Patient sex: M
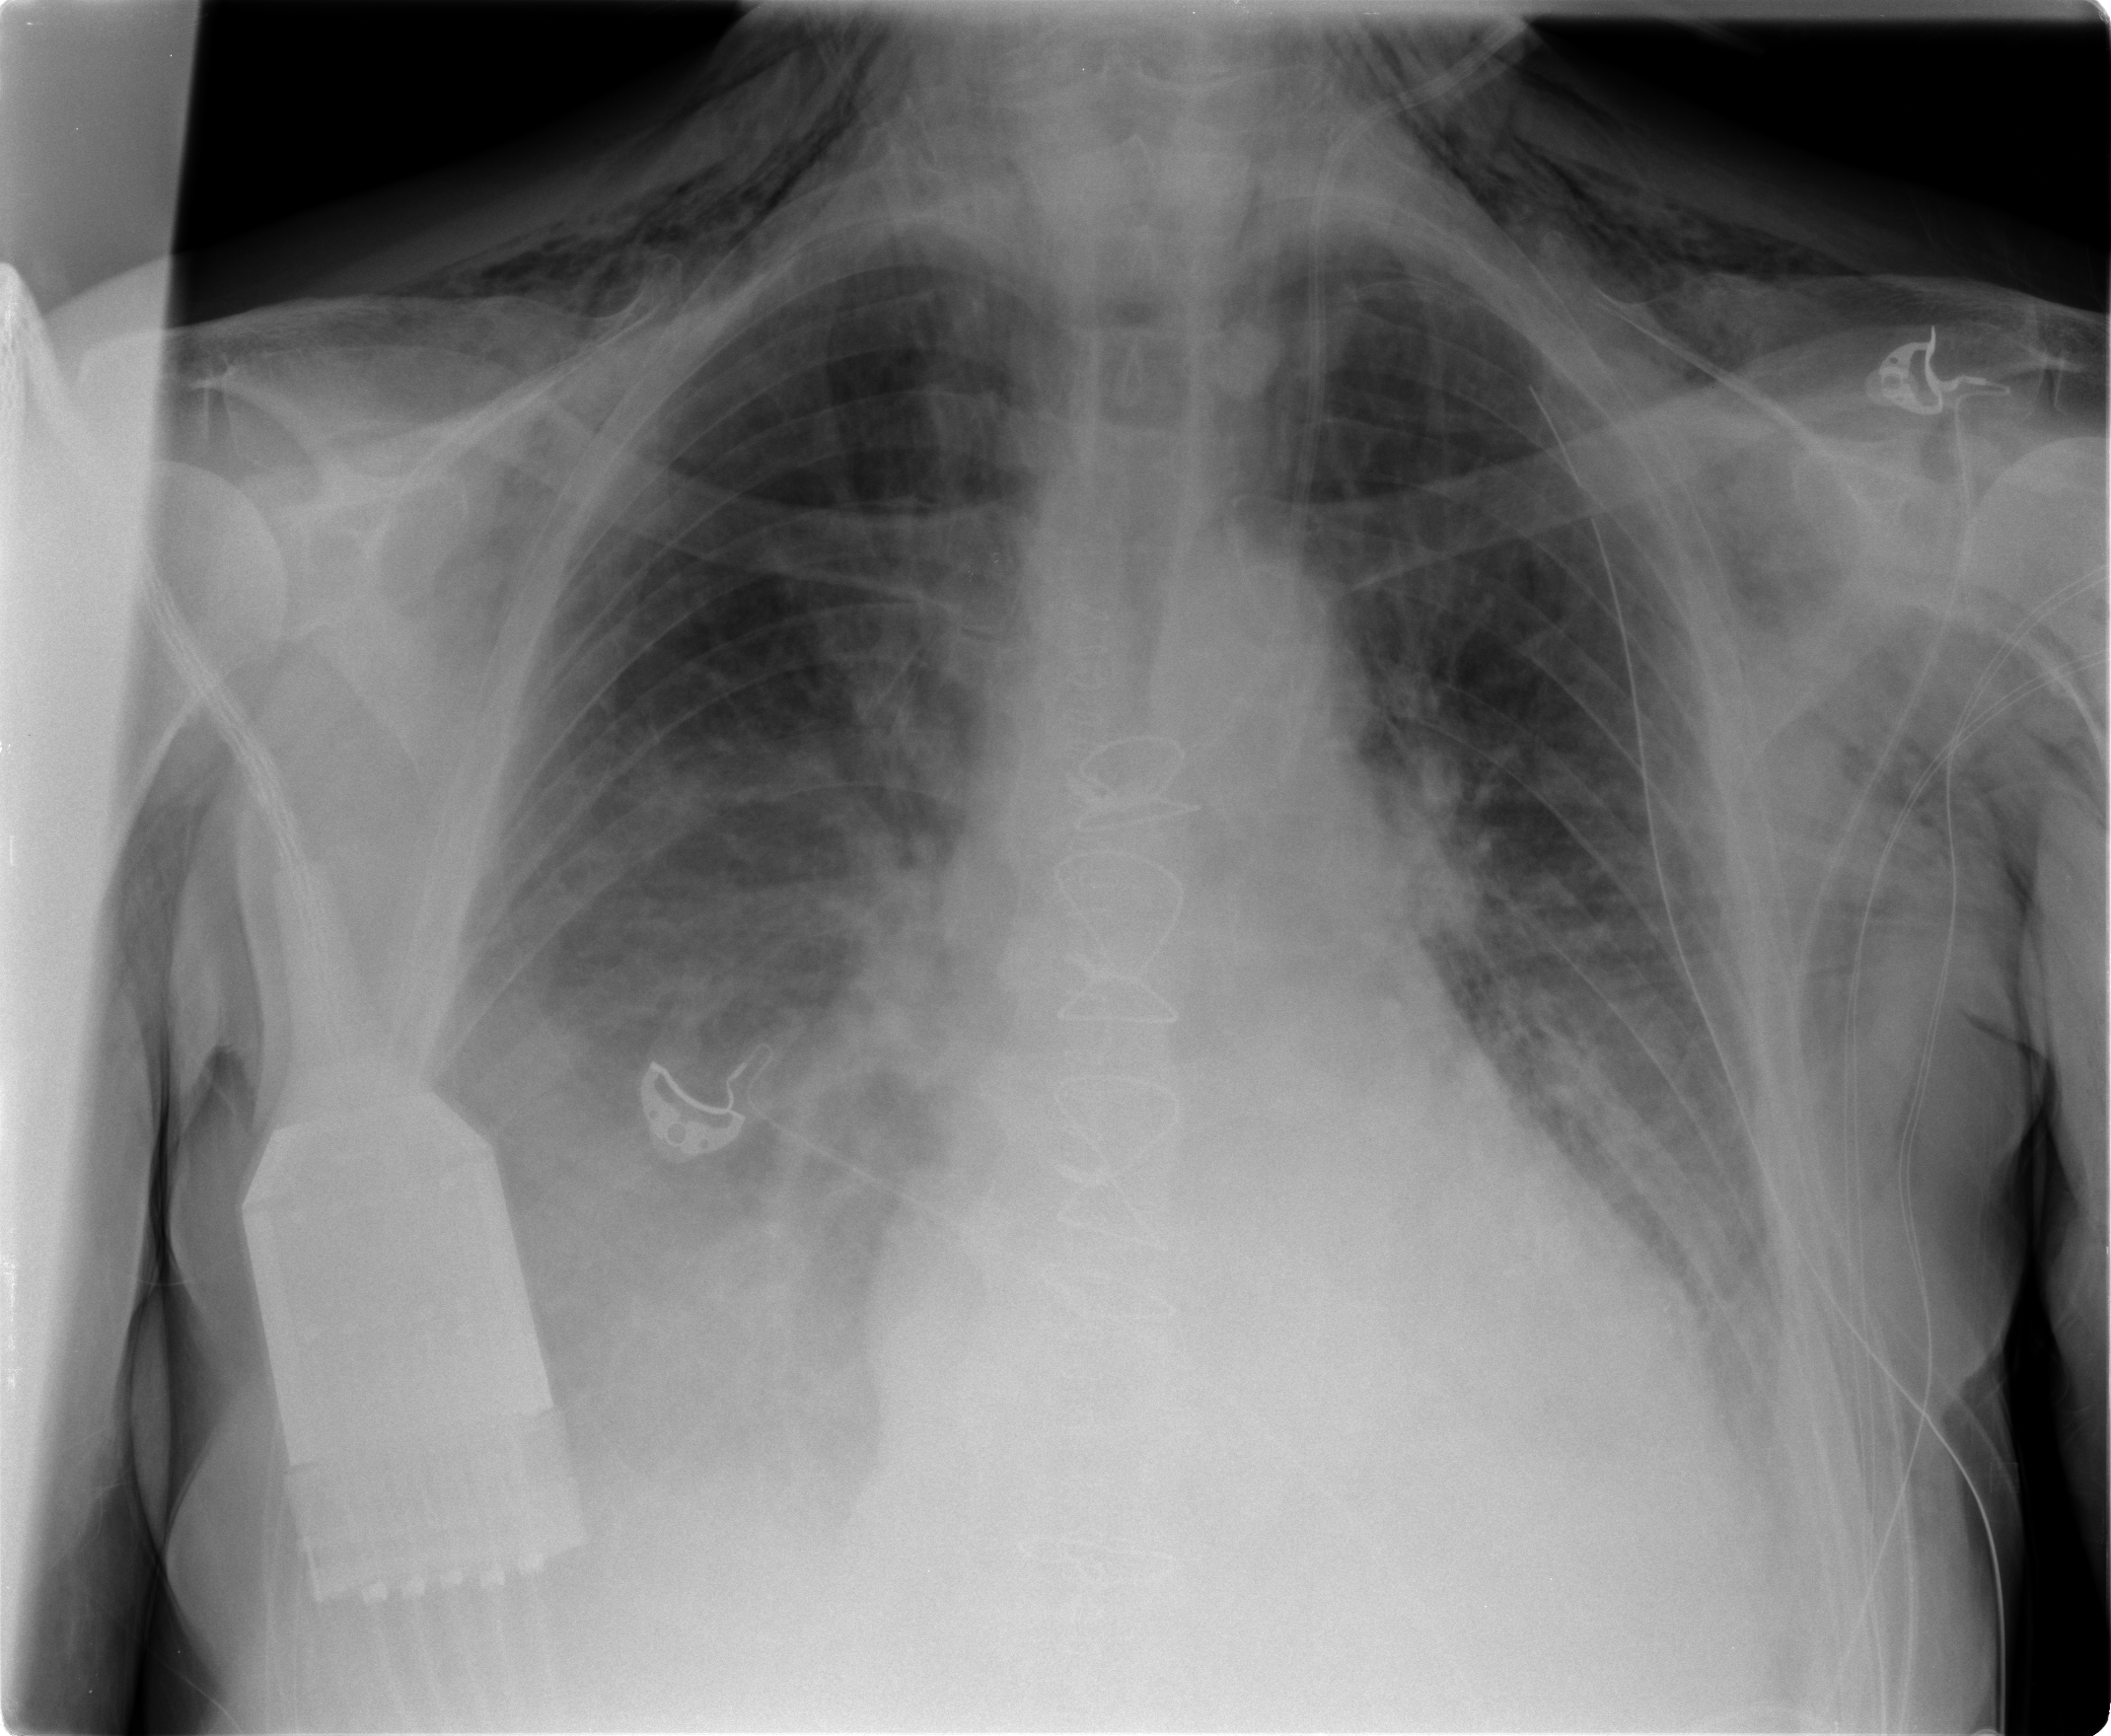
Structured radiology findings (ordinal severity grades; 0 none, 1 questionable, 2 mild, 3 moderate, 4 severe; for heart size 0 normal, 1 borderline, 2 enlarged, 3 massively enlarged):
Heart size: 0
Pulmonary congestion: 2
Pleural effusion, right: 0
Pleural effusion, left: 0
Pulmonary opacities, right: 1
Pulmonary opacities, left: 1
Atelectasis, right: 2
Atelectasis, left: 2